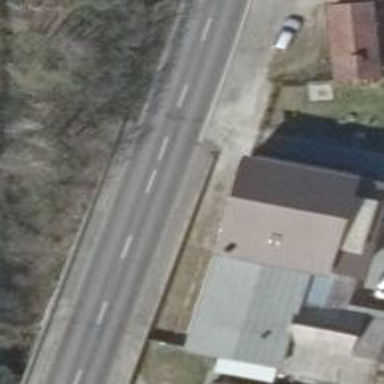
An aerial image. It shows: Asphalt road on secondary bridge.